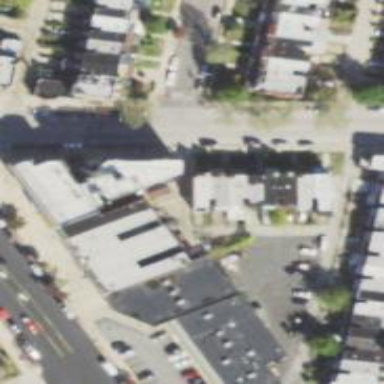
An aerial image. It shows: Alley classified as service road.